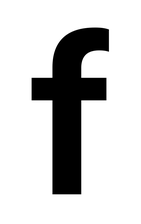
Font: InstrumentSans_SemiBold